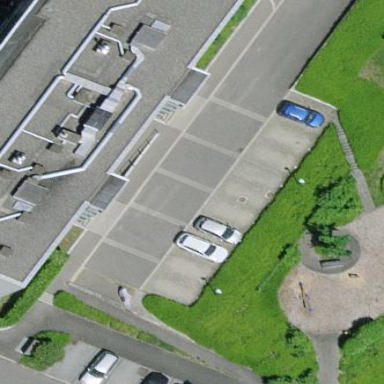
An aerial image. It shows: Street-side parking area with asphalt surface.